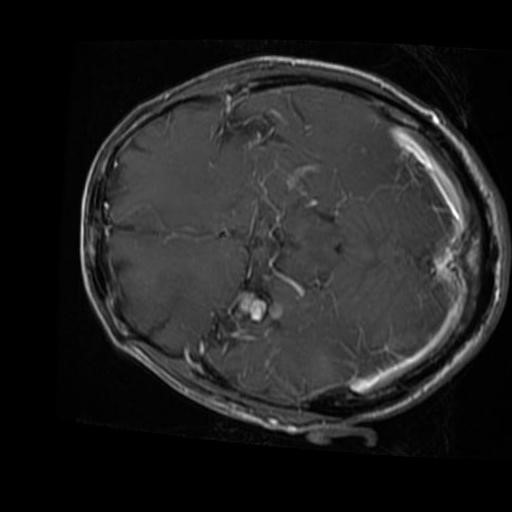
Label: brain_glioma